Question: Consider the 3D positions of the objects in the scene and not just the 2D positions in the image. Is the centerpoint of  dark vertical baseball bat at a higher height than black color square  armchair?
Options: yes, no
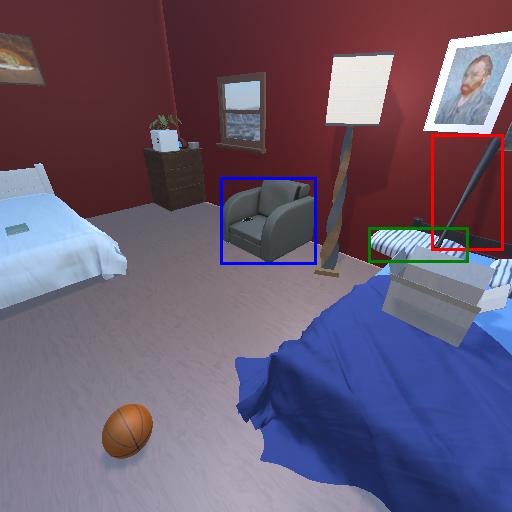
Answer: yes